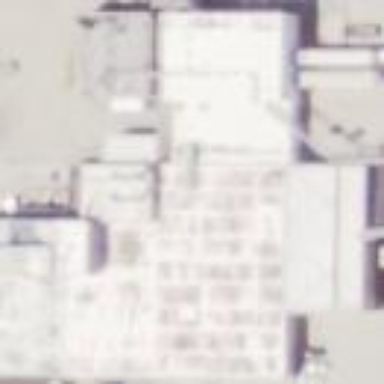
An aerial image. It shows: Manufacturing building.